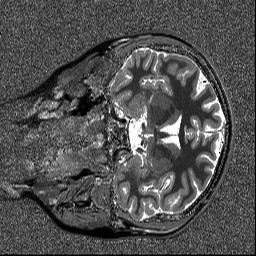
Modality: T1map
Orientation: coronal
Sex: female